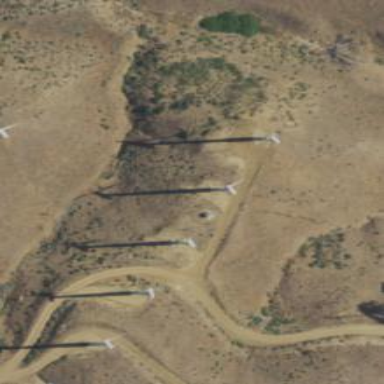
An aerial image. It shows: Wind power generator utilizing wind turbines.